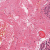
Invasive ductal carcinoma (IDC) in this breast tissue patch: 0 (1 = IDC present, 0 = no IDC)